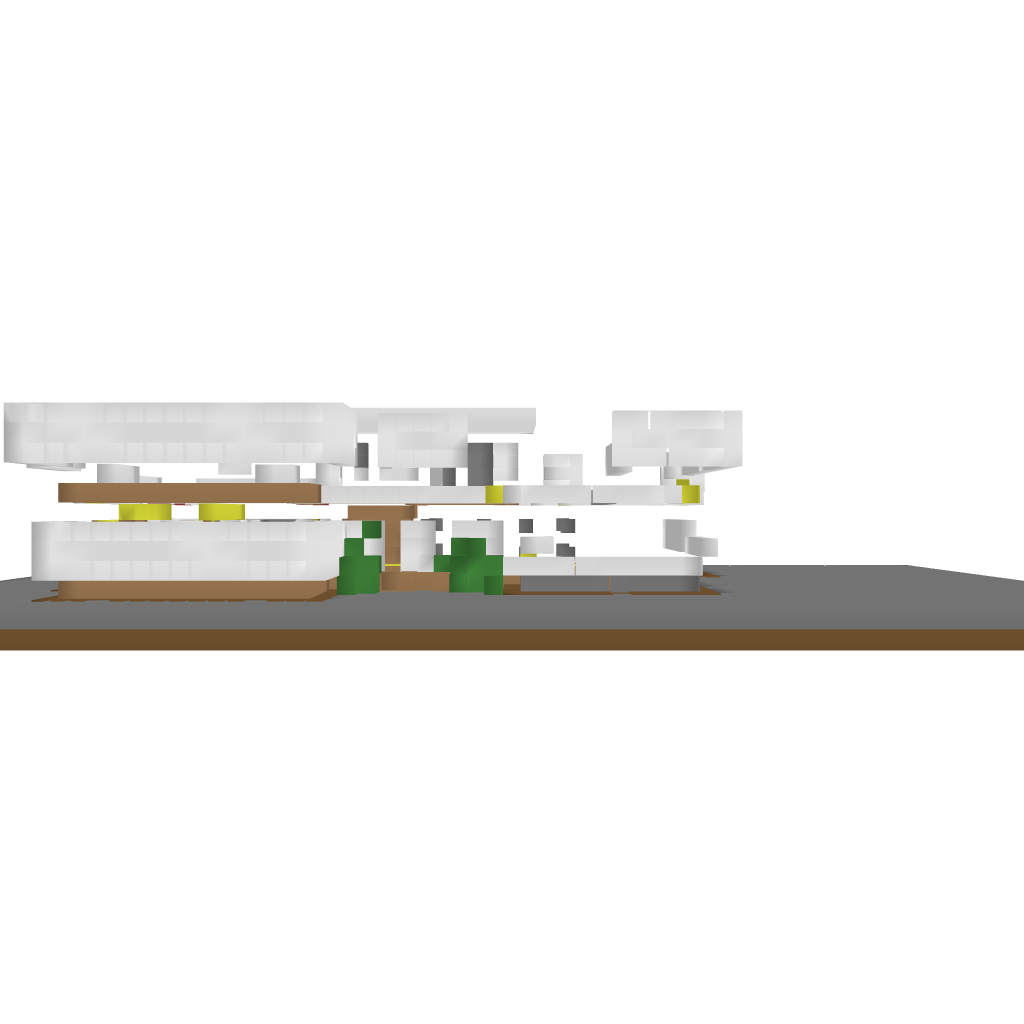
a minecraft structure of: modern house 3 bad low quality